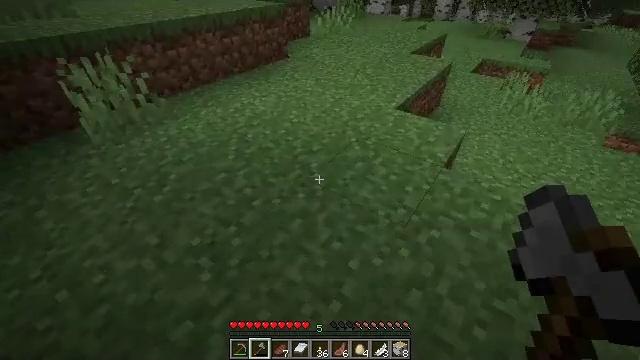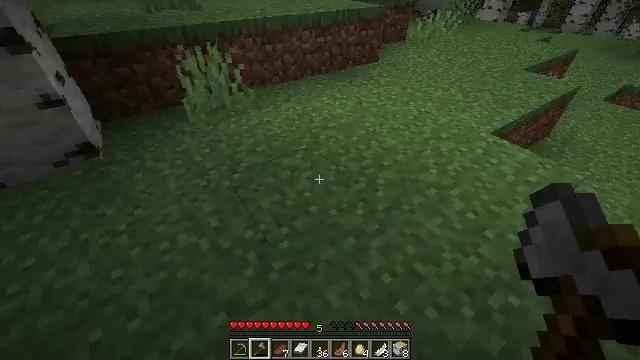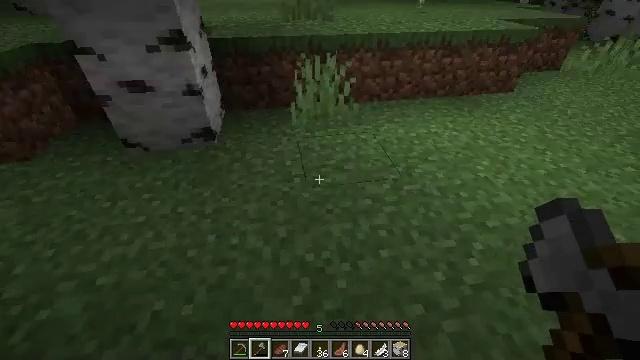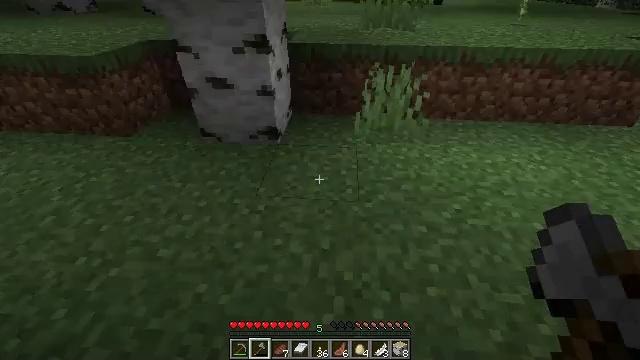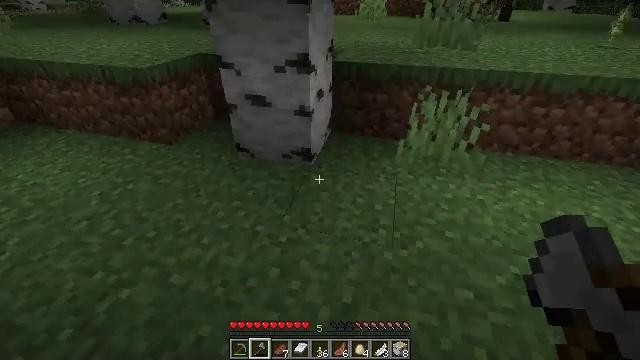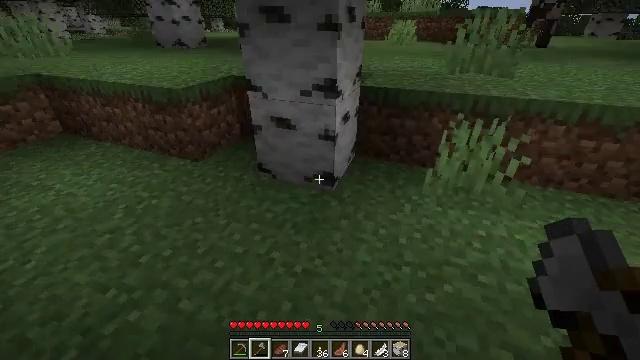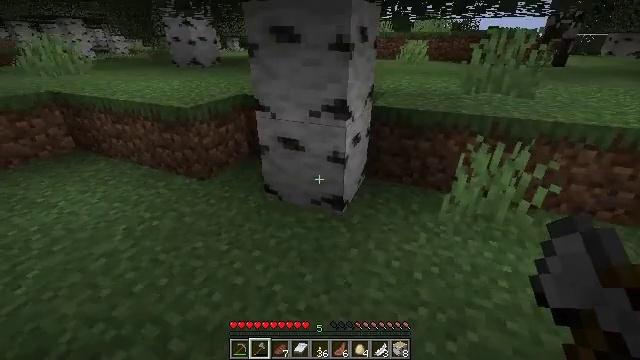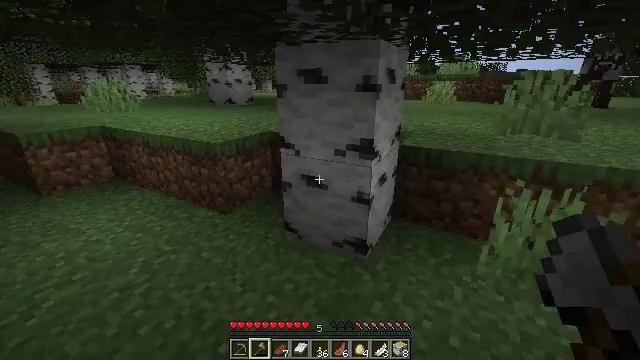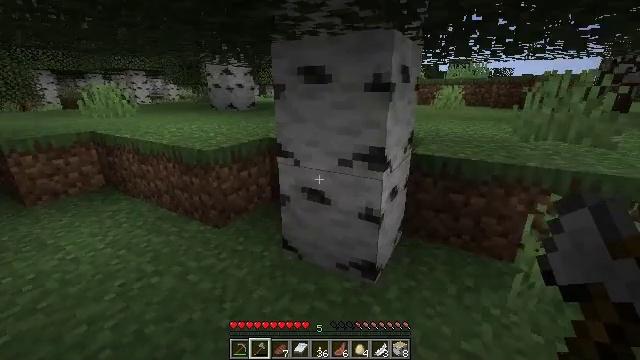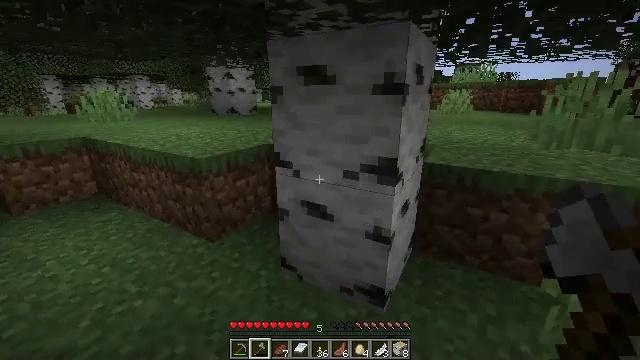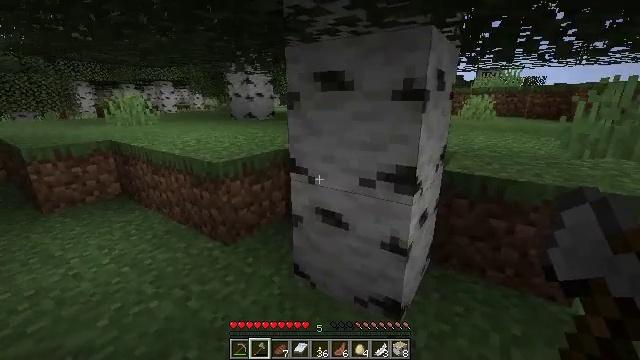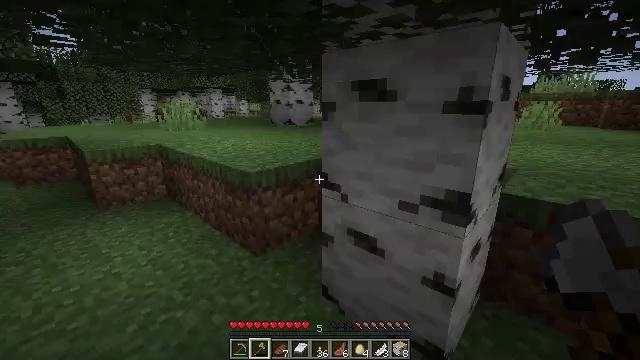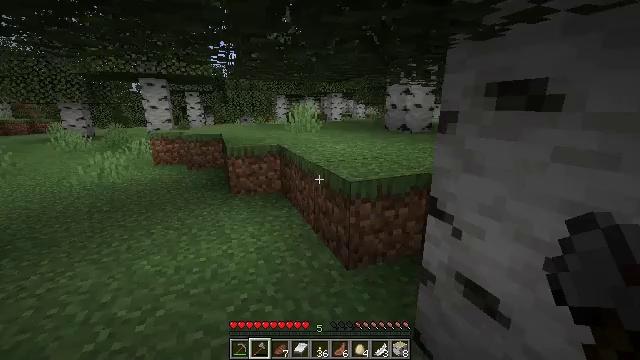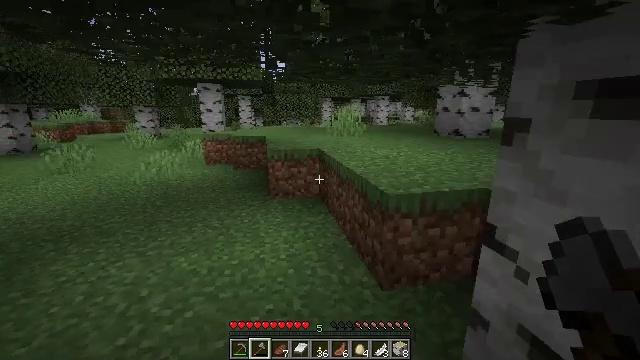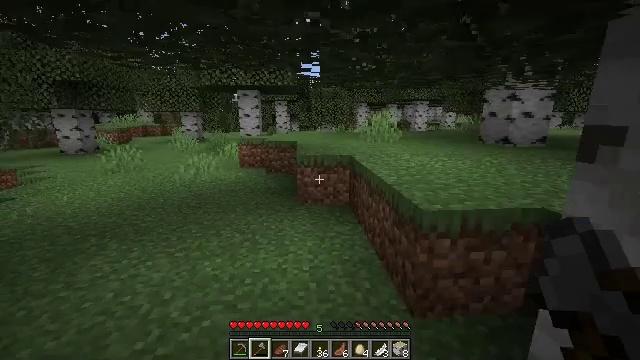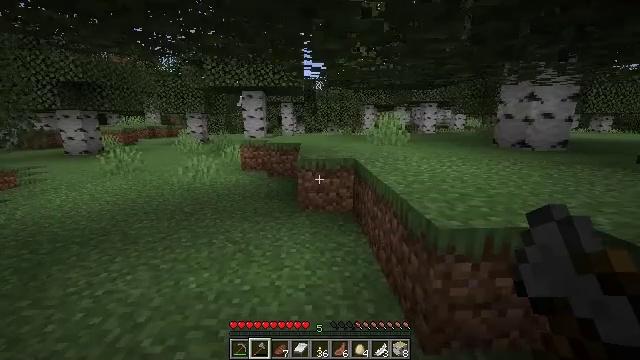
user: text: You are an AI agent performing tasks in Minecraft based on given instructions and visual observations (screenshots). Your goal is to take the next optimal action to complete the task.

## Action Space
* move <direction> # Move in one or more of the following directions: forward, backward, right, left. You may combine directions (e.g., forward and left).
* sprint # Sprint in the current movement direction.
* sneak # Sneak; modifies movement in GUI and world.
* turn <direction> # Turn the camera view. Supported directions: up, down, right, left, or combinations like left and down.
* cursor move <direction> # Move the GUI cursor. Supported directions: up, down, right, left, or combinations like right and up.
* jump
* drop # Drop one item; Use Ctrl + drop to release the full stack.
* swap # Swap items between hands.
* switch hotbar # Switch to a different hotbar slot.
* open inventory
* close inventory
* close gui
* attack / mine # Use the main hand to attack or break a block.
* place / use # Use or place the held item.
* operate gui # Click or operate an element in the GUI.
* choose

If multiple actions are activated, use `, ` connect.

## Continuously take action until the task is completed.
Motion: motion action
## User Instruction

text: Craft a cooked chicken using a furnace.
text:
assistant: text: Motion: move forward, turn left
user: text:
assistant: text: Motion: move forward, turn left and up
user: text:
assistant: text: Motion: move forward, turn left and up
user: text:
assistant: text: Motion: move forward, turn left and up
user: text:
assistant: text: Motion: move forward, turn left and up
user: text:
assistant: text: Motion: move forward, turn left and up
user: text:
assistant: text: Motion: move forward, turn left and up
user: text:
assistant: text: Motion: move forward
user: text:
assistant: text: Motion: move forward, turn up
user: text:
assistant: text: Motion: move forward, turn left and up
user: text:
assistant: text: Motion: move forward, turn left and up
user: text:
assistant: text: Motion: move forward, turn left
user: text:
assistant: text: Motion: move forward, turn left
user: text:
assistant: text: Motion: move forward, turn left and up
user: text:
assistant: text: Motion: move forward, turn left
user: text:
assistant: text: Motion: move forward
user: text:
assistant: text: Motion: move forward
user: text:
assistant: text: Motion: move forward
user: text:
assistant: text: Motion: move forward
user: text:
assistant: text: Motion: move forward
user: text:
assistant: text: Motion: move forward, turn right
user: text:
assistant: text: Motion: move forward, turn right and down
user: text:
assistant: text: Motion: move forward, turn right and down
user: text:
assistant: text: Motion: move forward, turn right and down
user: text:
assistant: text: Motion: move forward
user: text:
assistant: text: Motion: move forward
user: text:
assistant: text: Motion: move forward
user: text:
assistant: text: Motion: move forward
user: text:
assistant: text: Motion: move forward
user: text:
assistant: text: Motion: move forward